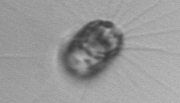
Label: Corethron_hystrix